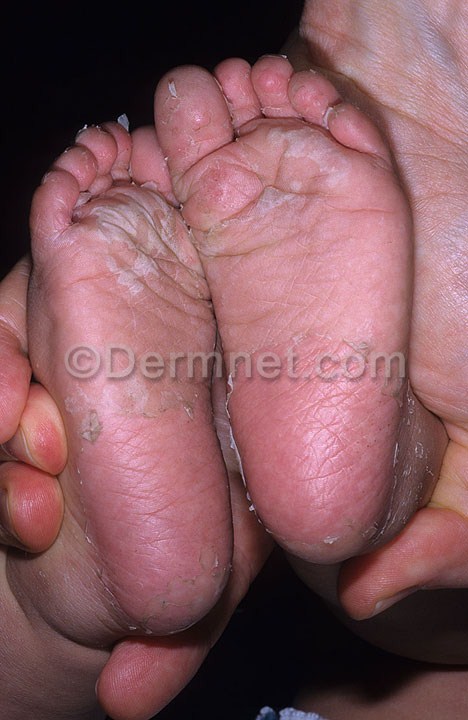
Disease: Exanthems and Drug Eruptions